Current action and preconditions to check: trajectory_clear

Your task: For each precondition in the list above, predict whether it will hold at this action.

Consider the current scene as observed from the mobile robot's camera, and analyze the predicted future states of all dynamic agents (e.g., people, animals, vehicles, or any moving entities) within the NEXT SECOND.

IMPORTANT: Only answer "very likely" if you are absolutely certain—based on strong, clear evidence—that a dynamic agent will violate the precondition in the predicted future state. Do NOT answer "very likely" for unlikely, ambiguous, or low-probability risks.

Ask yourself for each precondition: Is there a high probability, with clear and convincing evidence, that the predicted future states of any dynamic agent will interfere with the predicted future state of the currently executing action within the NEXT SECOND, causing that precondition to fail?

Assess the risk level based on these predictions. Use "likely" or "very likely" if motions create a clear risk of interference.

Use "neutral" or "improbable" if agents are nearby but their predicted paths are clearly diverging or non-conflicting.

Failure Risk Categories: "very improbable", "improbable", "neutral", "likely", "very likely"

Answer Format: Output ONLY the probability_of_failure value from these categories: "very improbable", "improbable", "neutral", "likely", "very likely"

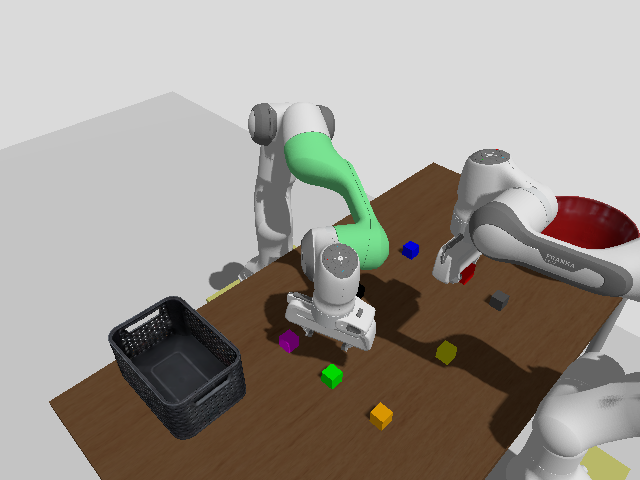

Answer: very improbable